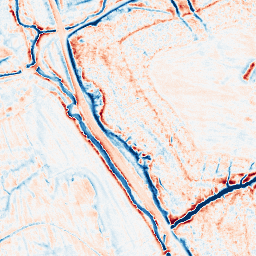
Category: edge_preserving
Decomposition family: anisotropic_diffusion
Decomposition parameters: iterations: 20
kappa: 100
gamma: 0.2
Upsampling method: bicubic
Upsampling parameters: scale: 8
Upsampling scale: 8